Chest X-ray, PA view. Patient: 56 years old, sex M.
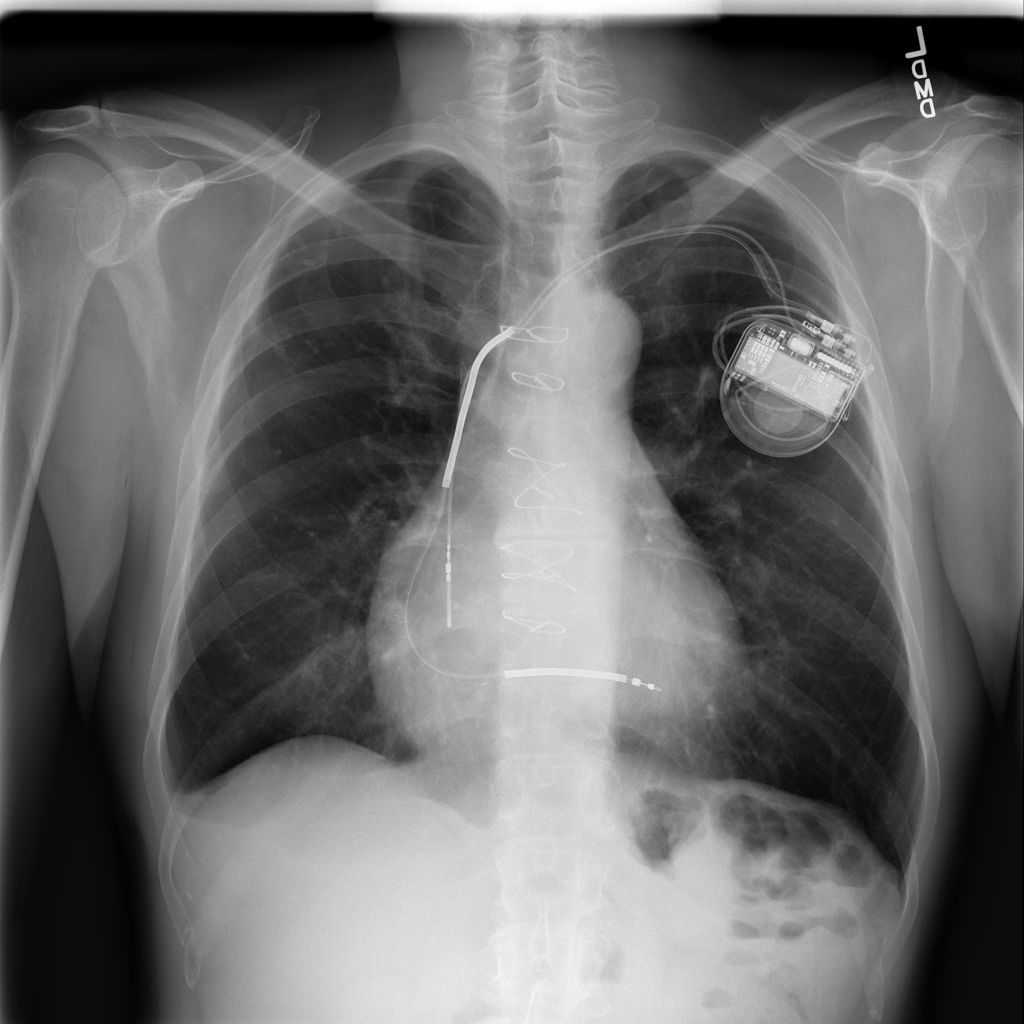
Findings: Cardiomegaly